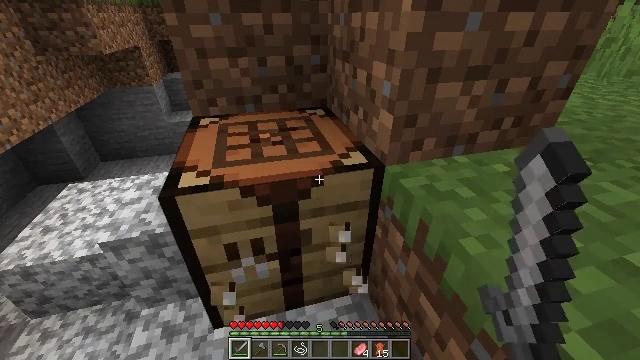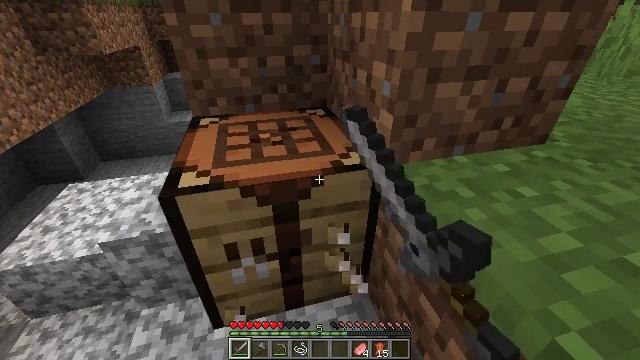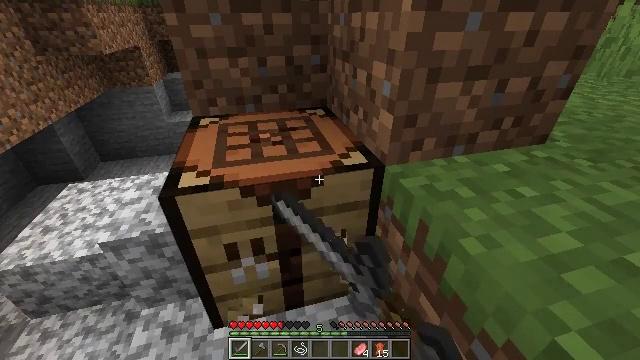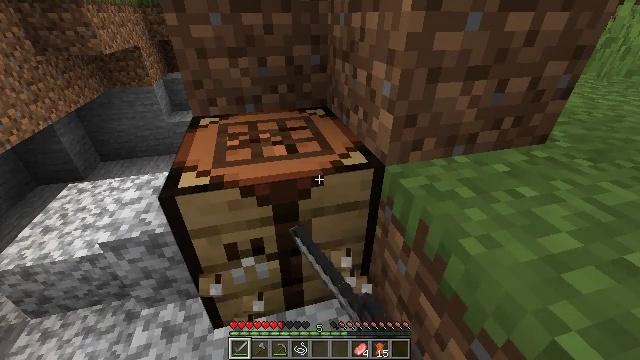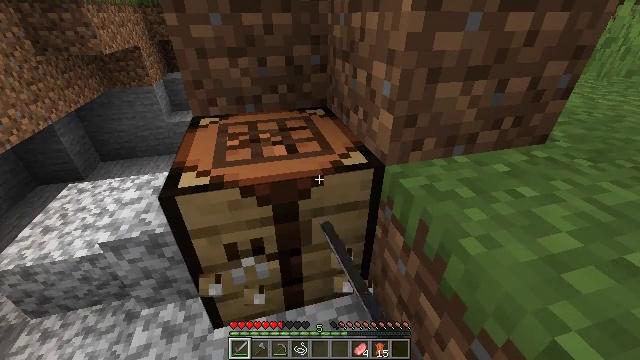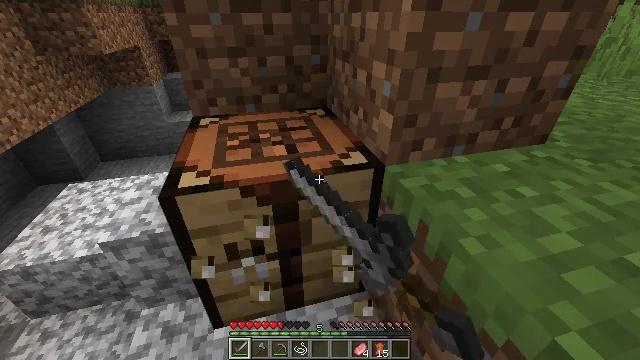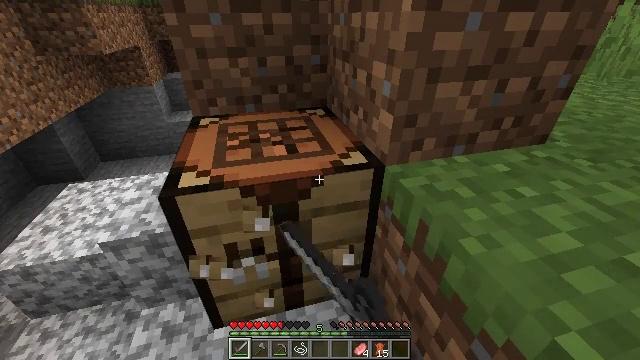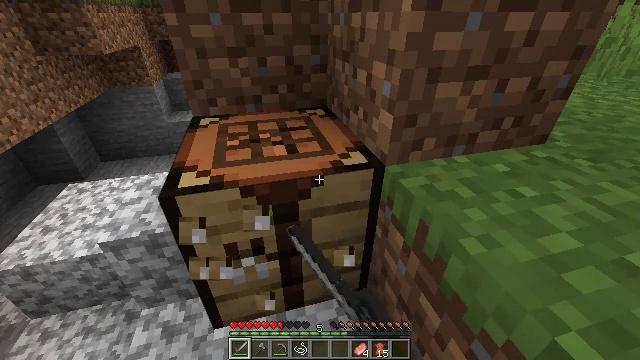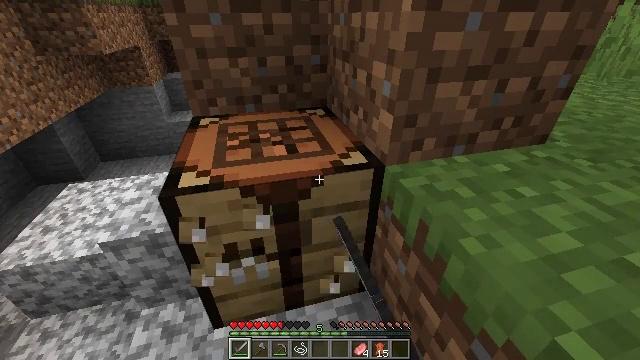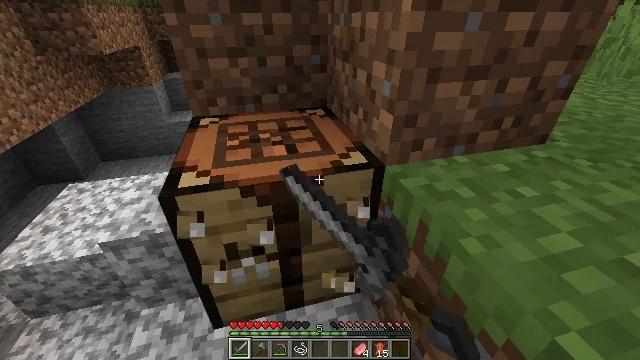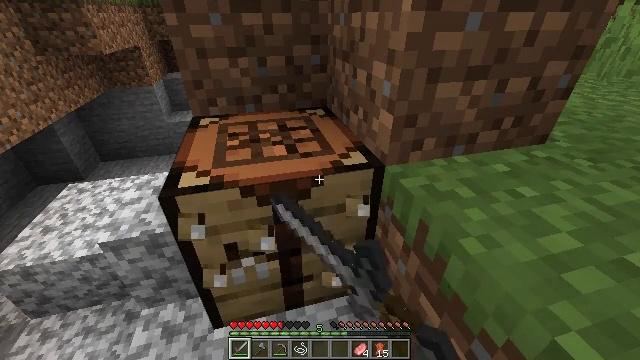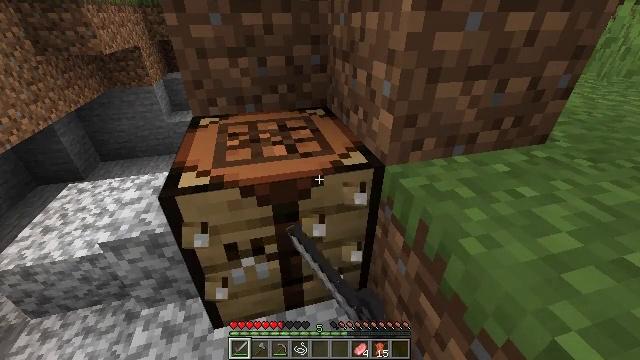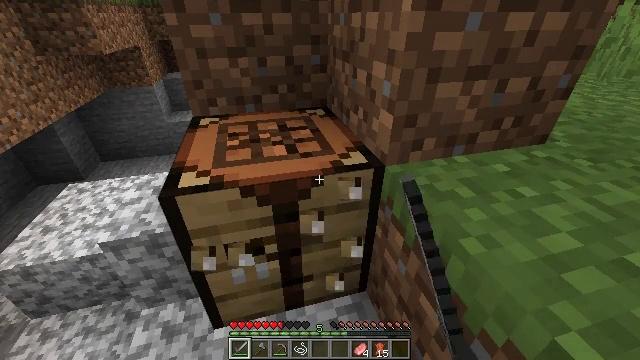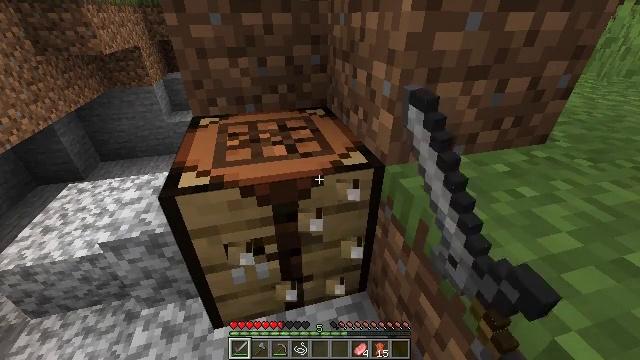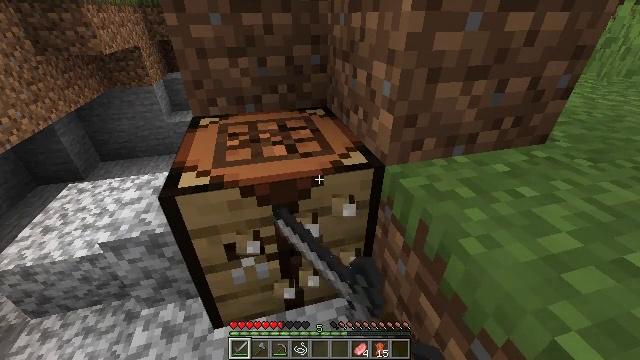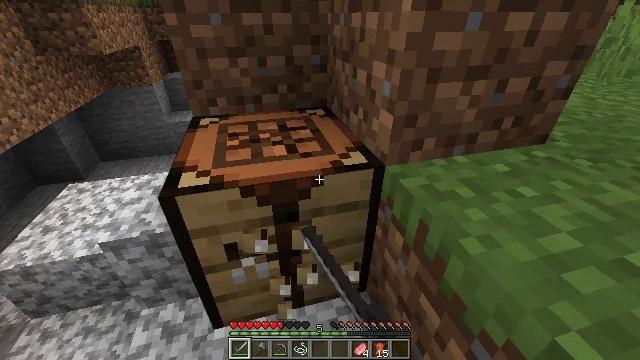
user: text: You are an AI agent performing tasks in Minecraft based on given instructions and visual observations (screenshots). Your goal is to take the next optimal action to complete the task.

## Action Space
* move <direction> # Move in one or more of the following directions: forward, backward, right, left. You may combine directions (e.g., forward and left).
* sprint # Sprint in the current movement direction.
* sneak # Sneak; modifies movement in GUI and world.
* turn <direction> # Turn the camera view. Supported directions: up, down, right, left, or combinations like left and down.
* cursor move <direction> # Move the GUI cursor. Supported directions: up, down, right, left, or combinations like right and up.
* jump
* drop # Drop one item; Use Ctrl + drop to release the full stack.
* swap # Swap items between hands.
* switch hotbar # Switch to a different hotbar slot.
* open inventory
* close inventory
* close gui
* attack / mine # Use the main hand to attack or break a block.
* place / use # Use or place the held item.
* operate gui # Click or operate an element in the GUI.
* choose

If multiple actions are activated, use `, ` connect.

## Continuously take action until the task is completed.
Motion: motion action
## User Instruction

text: Put back the crafting table.
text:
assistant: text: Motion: attack / mine
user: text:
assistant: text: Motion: attack / mine
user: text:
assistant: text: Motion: attack / mine
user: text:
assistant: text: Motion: attack / mine
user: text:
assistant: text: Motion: attack / mine
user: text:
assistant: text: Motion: attack / mine
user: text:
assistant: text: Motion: attack / mine
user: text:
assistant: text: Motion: attack / mine
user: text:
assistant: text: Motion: attack / mine
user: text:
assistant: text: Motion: attack / mine
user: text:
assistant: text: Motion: attack / mine
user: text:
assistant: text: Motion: attack / mine
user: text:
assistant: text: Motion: attack / mine
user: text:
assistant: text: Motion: attack / mine
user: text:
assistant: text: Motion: attack / mine
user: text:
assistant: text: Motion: attack / mine
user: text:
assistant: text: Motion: attack / mine
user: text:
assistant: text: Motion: attack / mine
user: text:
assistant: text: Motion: attack / mine
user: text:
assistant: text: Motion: attack / mine
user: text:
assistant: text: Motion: attack / mine
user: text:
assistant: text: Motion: attack / mine
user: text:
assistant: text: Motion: attack / mine
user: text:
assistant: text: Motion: attack / mine
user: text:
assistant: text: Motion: attack / mine
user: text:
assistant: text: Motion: attack / mine
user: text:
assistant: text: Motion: attack / mine
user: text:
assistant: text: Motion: attack / mine
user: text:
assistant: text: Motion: attack / mine
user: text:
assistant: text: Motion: attack / mine